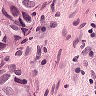
Metastatic tissue present: yes